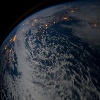
Label: cloud